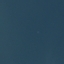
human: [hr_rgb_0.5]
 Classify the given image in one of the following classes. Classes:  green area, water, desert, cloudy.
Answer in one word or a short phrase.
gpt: water